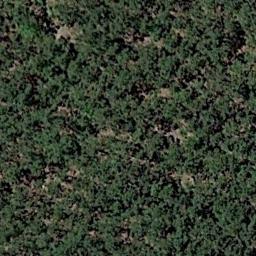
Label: forest